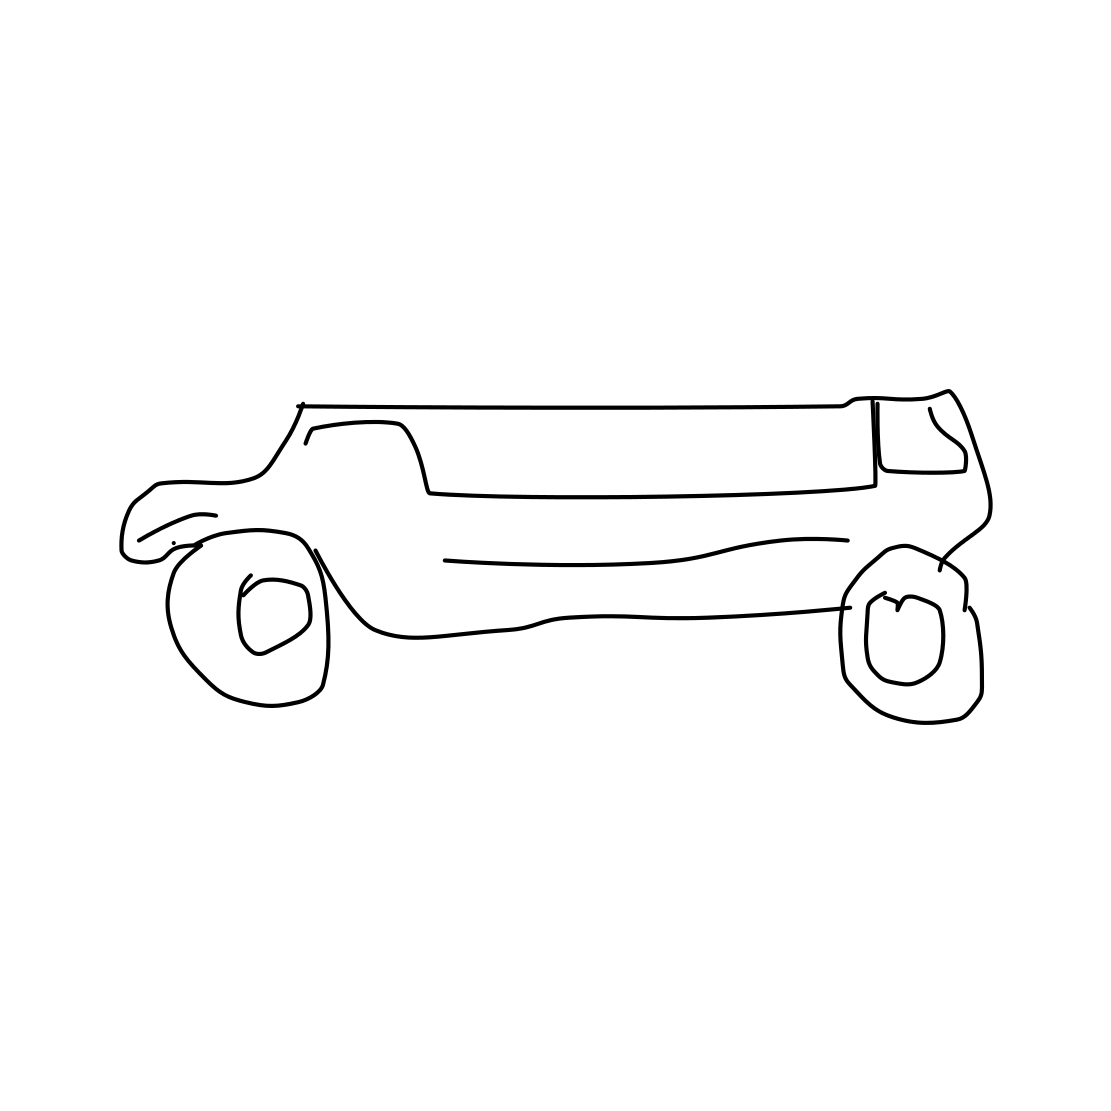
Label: suv